Chest X-ray:
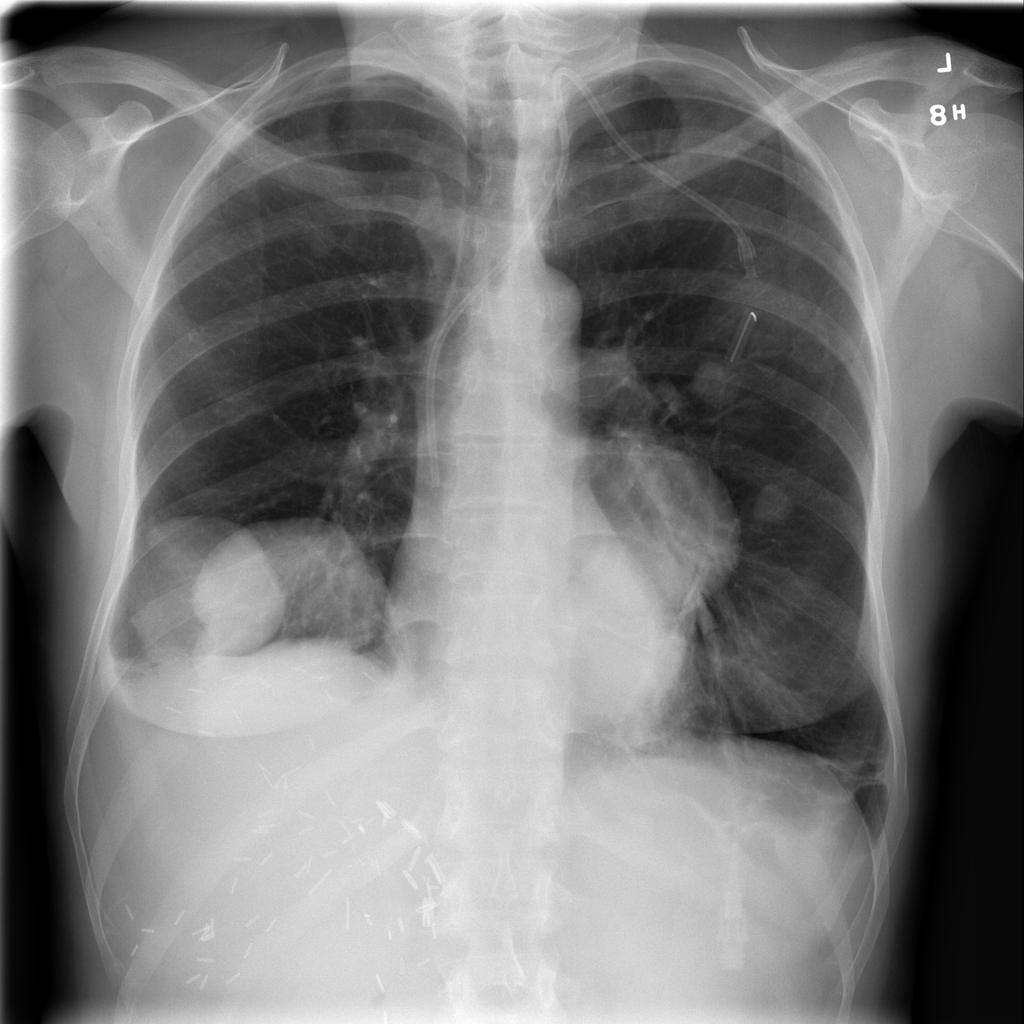
Findings: Nodule, Mass, Pleural Thickening, Effusion
No abnormal finding: no